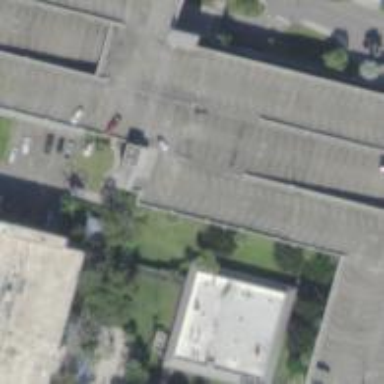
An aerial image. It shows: Multi-storey parking building.